Brain MRI, t2w sequence, axial 2D slice.
Patient: age 33, sex F, weight 78 kg, height 1.78 m
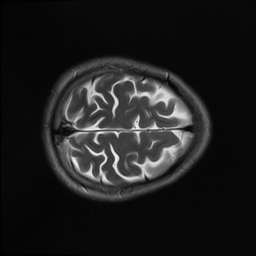